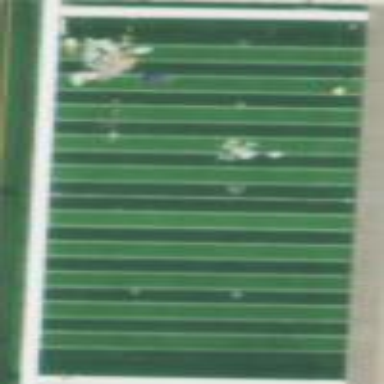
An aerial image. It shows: American football pitch.